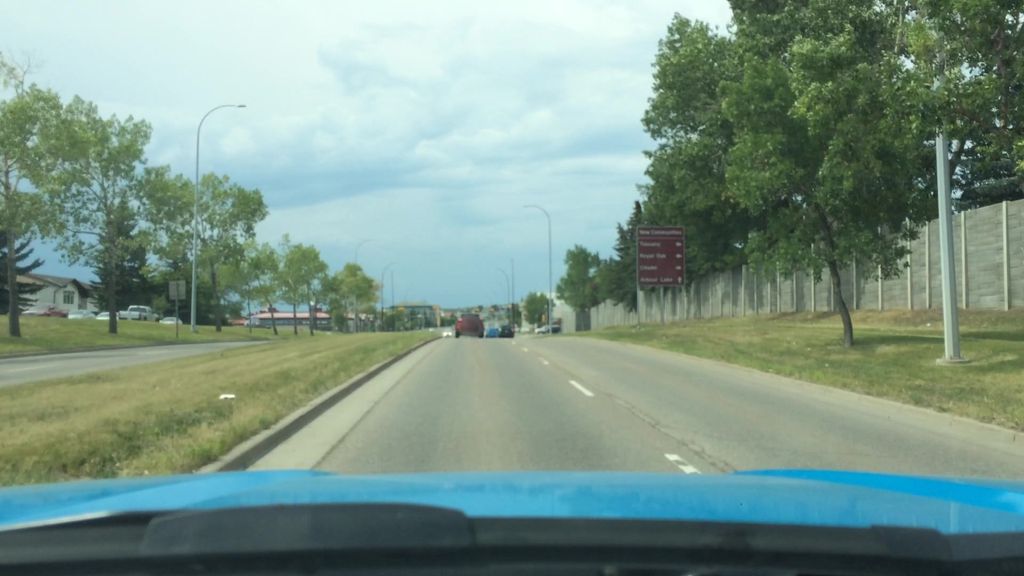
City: calgary